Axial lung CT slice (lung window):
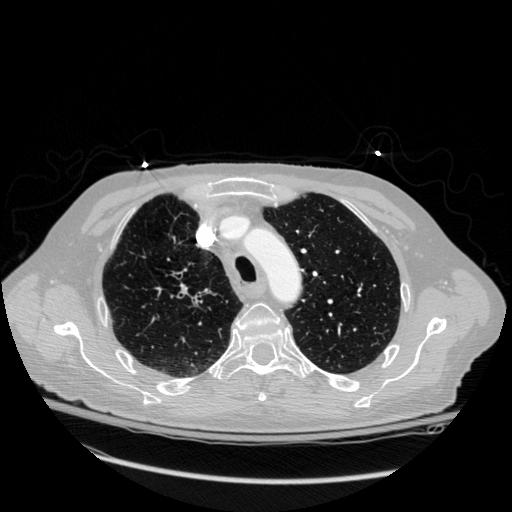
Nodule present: no